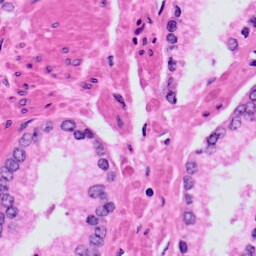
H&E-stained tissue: Prostate